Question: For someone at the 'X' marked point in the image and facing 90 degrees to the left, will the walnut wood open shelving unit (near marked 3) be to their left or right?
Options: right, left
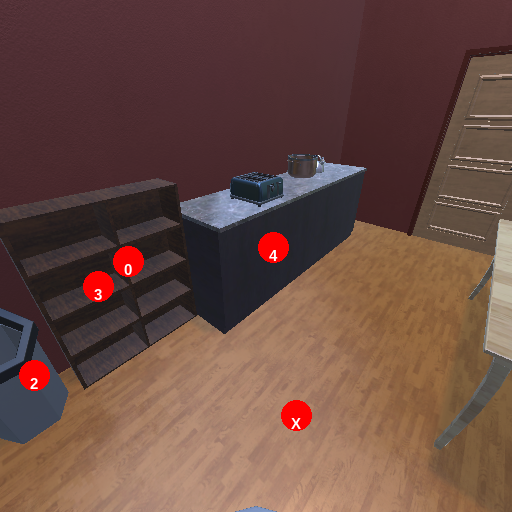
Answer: right